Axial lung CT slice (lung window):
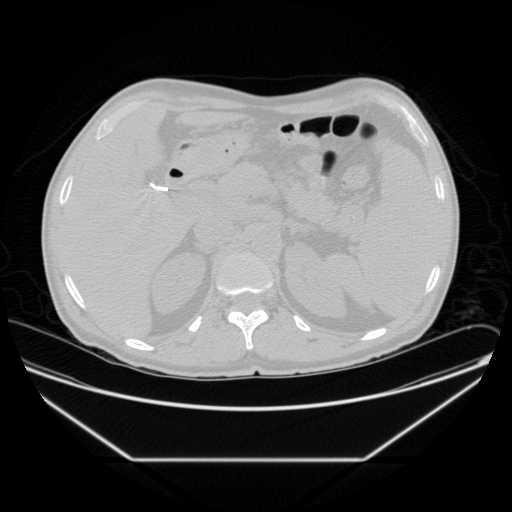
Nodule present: no